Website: macys
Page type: delivery-shipping
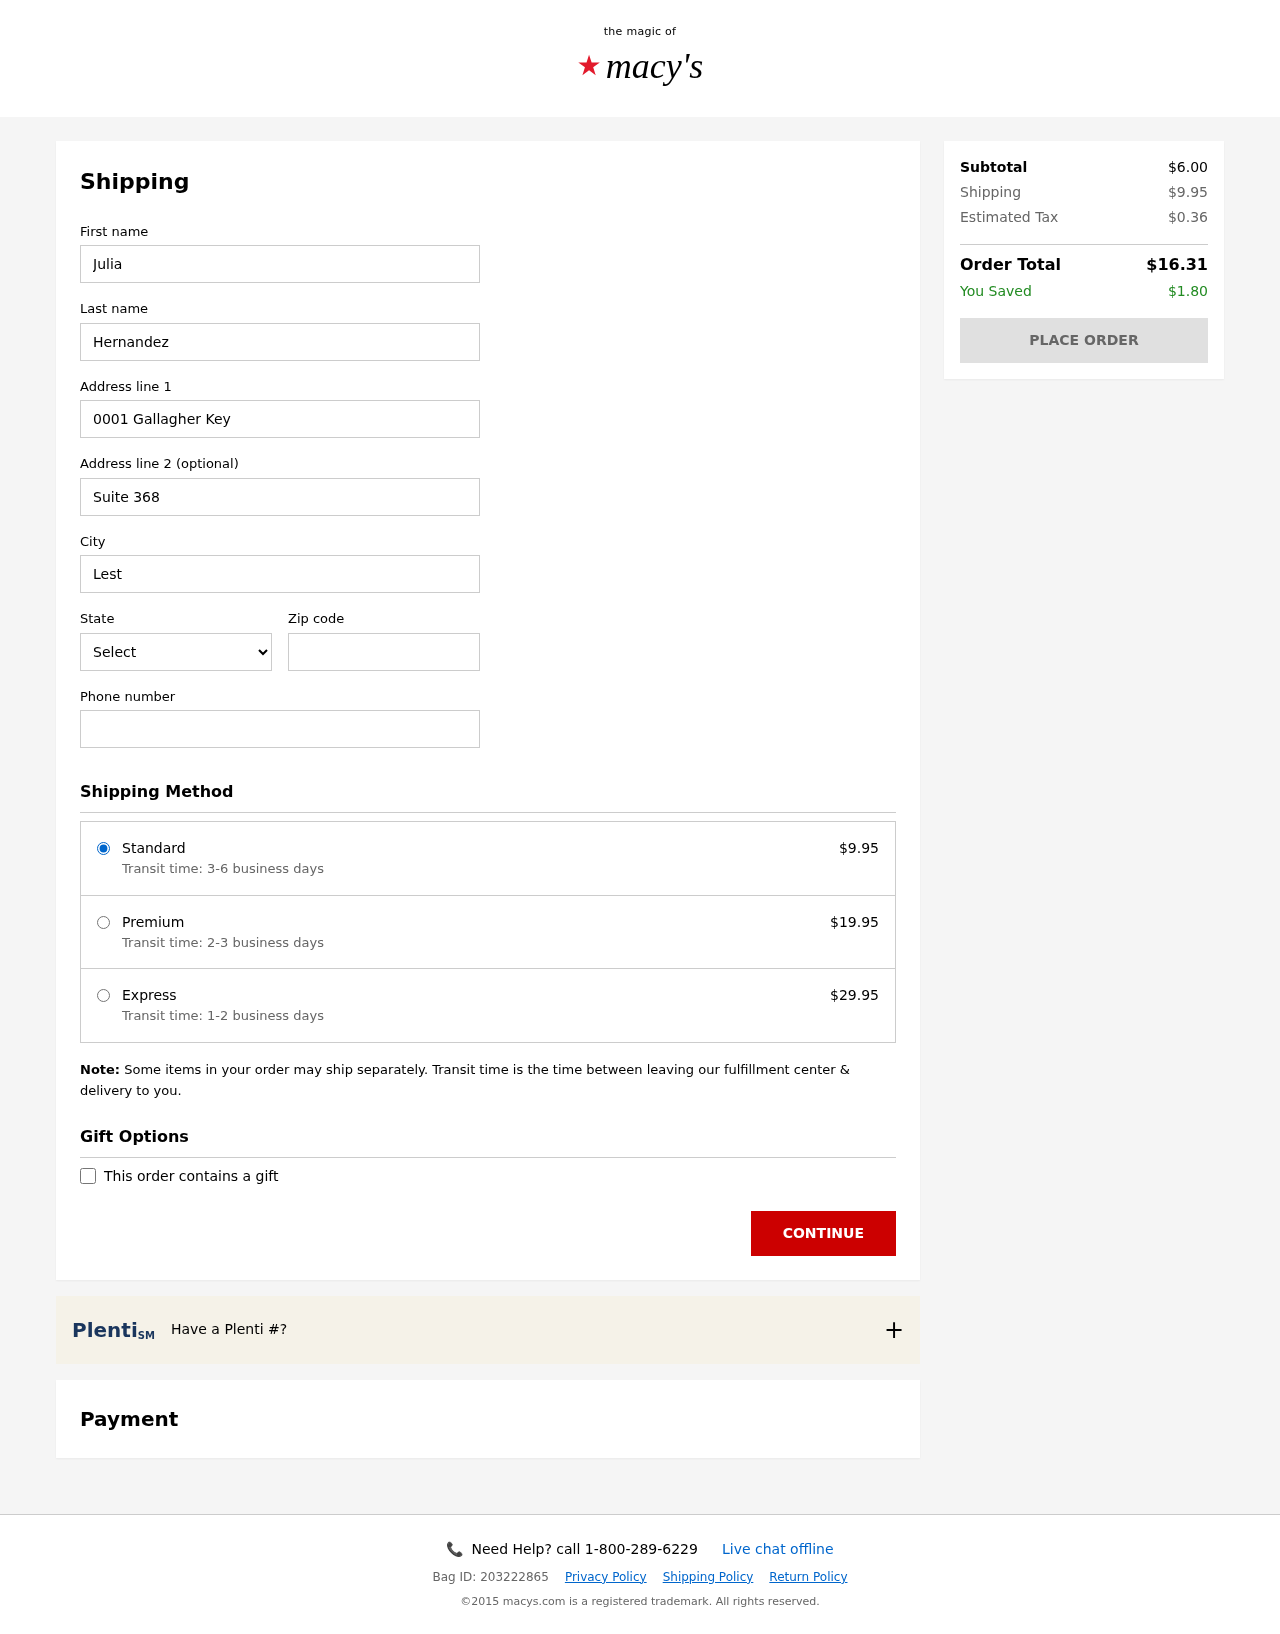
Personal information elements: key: PII_CITY
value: Lesterland
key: PII_FIRSTNAME
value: Julia
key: PII_LASTNAME
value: Hernandez
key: PII_PHONE
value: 7448130148
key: PII_POSTCODE
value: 79438
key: PII_STATE_ABBR
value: LA
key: PII_STREET
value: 0001 Gallagher Key
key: PII_STREET2
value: Suite 368
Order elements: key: ORDER_SHIPPING_COST
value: $9.95
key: ORDER_SHIPPING_PREMIUM
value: $19.95
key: ORDER_SHIPPING_EXPRESS
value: $29.95
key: ORDER_SUBTOTAL
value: $6.00
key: ORDER_TAX
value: $0.36
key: ORDER_TOTAL
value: $16.31
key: ORDER_SAVINGS
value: $1.80